Field crop: tomato
Growth stage: 1
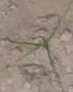
Species: cyperus